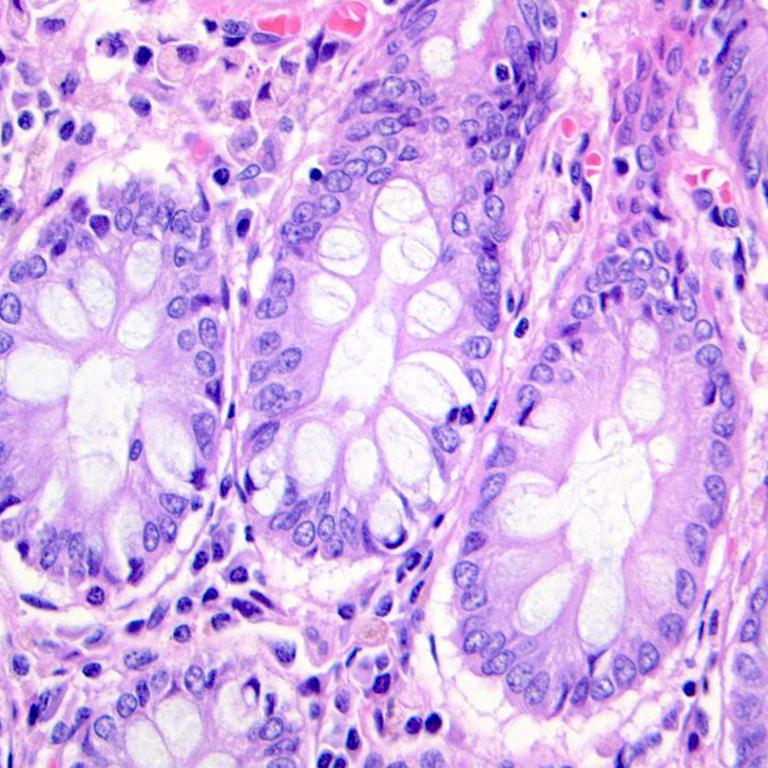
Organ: colon
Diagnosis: benign